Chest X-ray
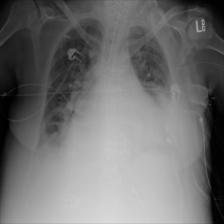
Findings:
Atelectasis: positive
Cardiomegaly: negative
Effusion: negative
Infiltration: positive
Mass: negative
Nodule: negative
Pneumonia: negative
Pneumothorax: negative
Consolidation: negative
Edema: positive
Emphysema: negative
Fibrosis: negative
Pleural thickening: negative
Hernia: negative